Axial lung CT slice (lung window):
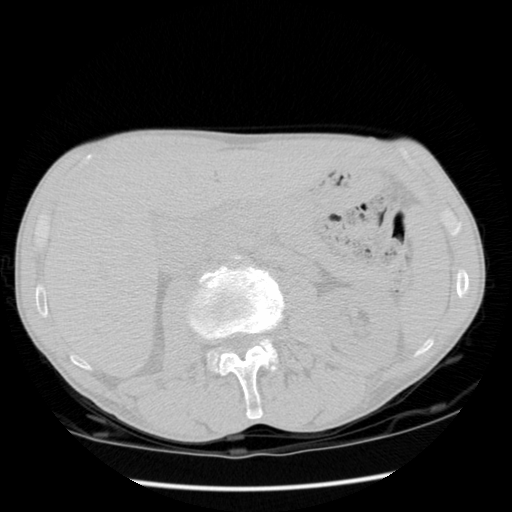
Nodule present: no